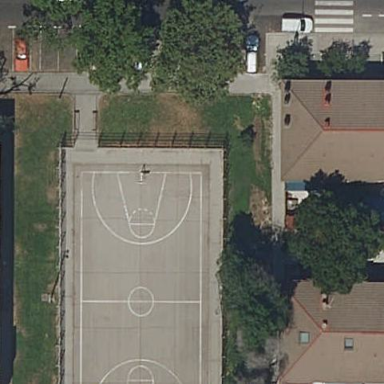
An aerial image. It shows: Basketball court on leisure land pitch.